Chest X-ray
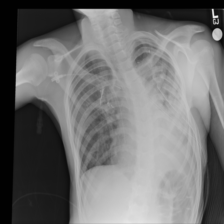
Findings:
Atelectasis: negative
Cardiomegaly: negative
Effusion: negative
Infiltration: negative
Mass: negative
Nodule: negative
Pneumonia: negative
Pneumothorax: negative
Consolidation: negative
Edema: negative
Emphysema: negative
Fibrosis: negative
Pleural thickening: negative
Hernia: negative